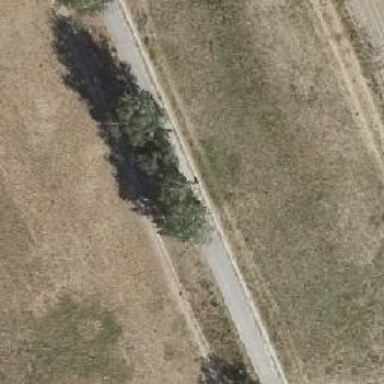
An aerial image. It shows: Row of broadleaved trees.